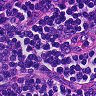
Metastatic tissue present: no